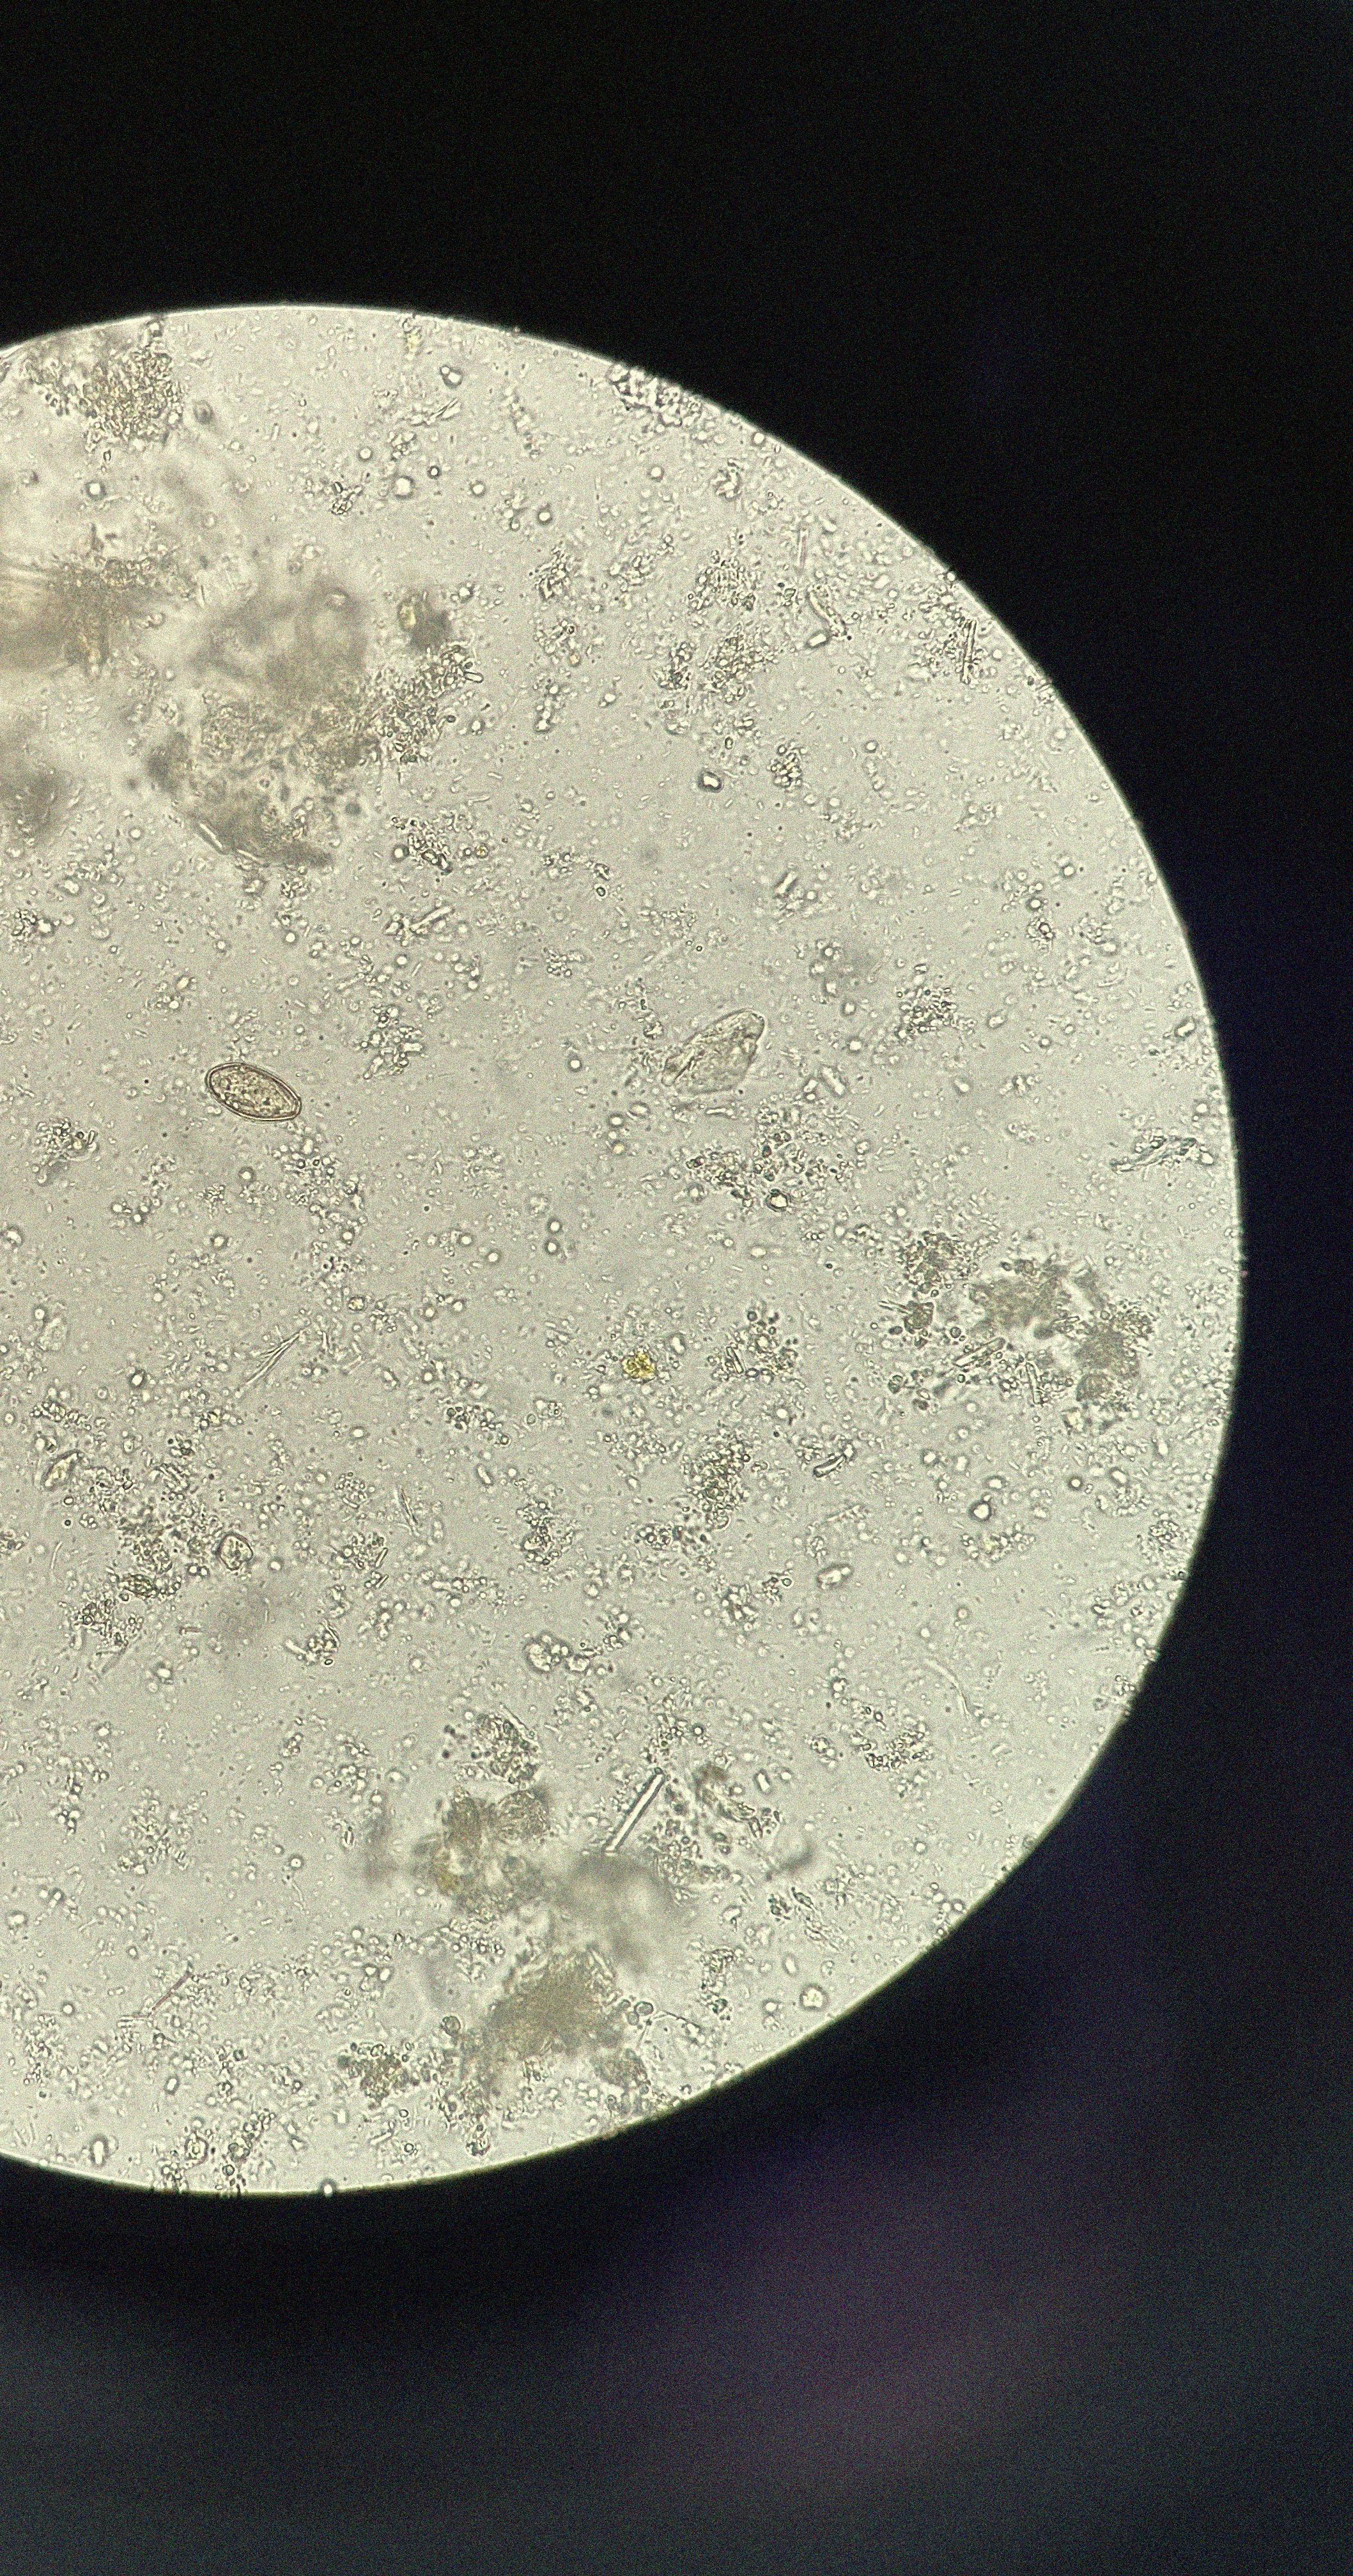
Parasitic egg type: Opisthorchis viverrine